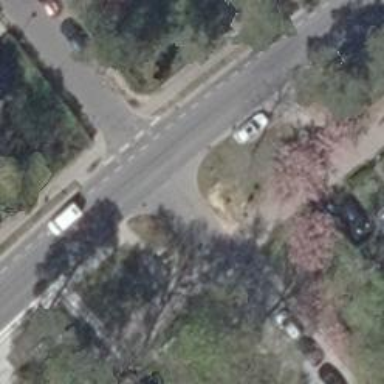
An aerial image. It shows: Residential road.